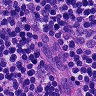
Metastatic tissue present: no